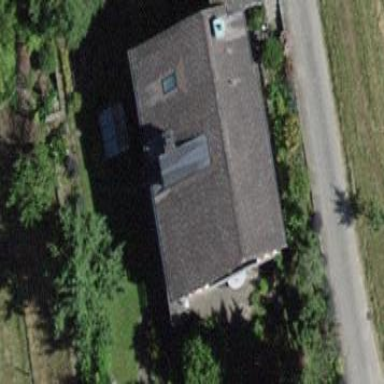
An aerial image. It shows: Simple and straightforward house.